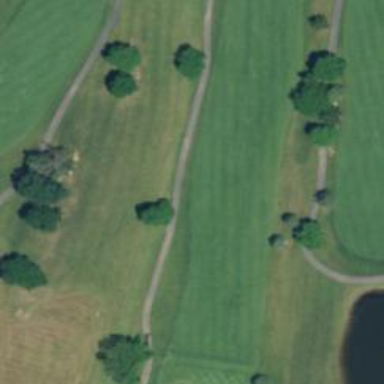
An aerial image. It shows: Golf hole.